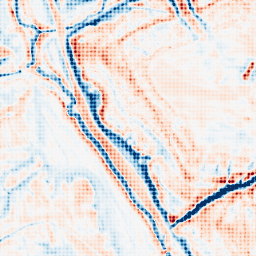
Category: edge_preserving
Decomposition family: bilateral
Decomposition parameters: d: 21
sigma_color: 100
sigma_space: 50
Upsampling method: sinc_blackman
Upsampling parameters: scale: 4
kernel_size: 4
Upsampling scale: 4